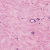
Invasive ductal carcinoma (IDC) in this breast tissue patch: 0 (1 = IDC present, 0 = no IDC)